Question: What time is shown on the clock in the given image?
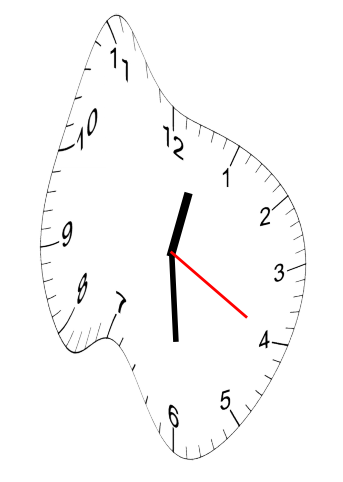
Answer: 12:29:20